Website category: university
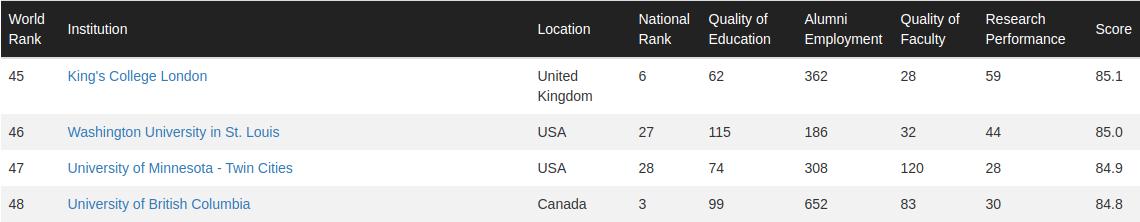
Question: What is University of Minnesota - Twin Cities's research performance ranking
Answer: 28

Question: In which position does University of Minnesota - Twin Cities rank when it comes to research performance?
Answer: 28

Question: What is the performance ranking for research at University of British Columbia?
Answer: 30

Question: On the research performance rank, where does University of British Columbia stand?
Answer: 30

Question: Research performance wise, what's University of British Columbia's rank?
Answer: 30

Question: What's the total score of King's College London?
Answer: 85.1

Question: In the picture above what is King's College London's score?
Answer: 85.1

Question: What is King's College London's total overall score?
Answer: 85.1

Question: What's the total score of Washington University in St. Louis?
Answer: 85.0

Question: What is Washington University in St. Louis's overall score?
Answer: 85.0

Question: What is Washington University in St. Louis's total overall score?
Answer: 85.0

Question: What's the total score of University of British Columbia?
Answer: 84.8

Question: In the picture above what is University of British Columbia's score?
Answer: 84.8

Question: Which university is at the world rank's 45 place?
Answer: King's College London

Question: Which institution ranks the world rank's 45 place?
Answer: King's College London

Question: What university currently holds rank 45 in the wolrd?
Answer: King's College London

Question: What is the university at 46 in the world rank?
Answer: Washington University in St. Louis

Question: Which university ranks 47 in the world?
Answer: University of Minnesota - Twin Cities

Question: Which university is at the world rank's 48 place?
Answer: University of British Columbia

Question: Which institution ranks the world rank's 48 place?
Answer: University of British Columbia

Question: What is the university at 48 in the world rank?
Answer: University of British Columbia

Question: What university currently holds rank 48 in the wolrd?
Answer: University of British Columbia

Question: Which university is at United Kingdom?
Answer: King's College London

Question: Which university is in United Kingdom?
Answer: King's College London

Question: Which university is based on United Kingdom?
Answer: King's College London

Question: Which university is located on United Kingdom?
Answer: King's College London

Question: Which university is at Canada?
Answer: University of British Columbia

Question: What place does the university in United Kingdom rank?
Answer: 45

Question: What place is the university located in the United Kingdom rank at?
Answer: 45

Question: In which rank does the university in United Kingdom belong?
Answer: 45

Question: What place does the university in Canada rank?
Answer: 48

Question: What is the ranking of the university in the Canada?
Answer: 48

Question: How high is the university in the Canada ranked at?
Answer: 48

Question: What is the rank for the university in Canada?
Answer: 48

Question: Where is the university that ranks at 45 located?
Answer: United Kingdom

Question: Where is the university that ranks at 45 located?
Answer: United Kingdom

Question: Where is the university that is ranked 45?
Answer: United Kingdom

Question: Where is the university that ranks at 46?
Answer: USA

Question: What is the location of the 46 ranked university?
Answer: USA

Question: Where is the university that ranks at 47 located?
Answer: USA

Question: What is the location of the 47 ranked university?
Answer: USA

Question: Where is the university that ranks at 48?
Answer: Canada

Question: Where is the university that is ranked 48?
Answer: Canada

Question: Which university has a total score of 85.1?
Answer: King's College London

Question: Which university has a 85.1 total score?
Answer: King's College London

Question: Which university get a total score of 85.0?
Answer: Washington University in St. Louis

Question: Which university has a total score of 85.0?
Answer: Washington University in St. Louis

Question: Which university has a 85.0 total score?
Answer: Washington University in St. Louis

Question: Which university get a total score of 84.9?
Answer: University of Minnesota - Twin Cities

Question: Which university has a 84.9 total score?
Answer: University of Minnesota - Twin Cities

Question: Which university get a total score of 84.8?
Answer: University of British Columbia

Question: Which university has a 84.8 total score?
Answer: University of British Columbia

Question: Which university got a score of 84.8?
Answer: University of British Columbia